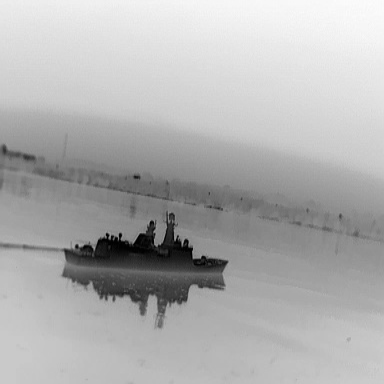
There is a warship in the infrared image.